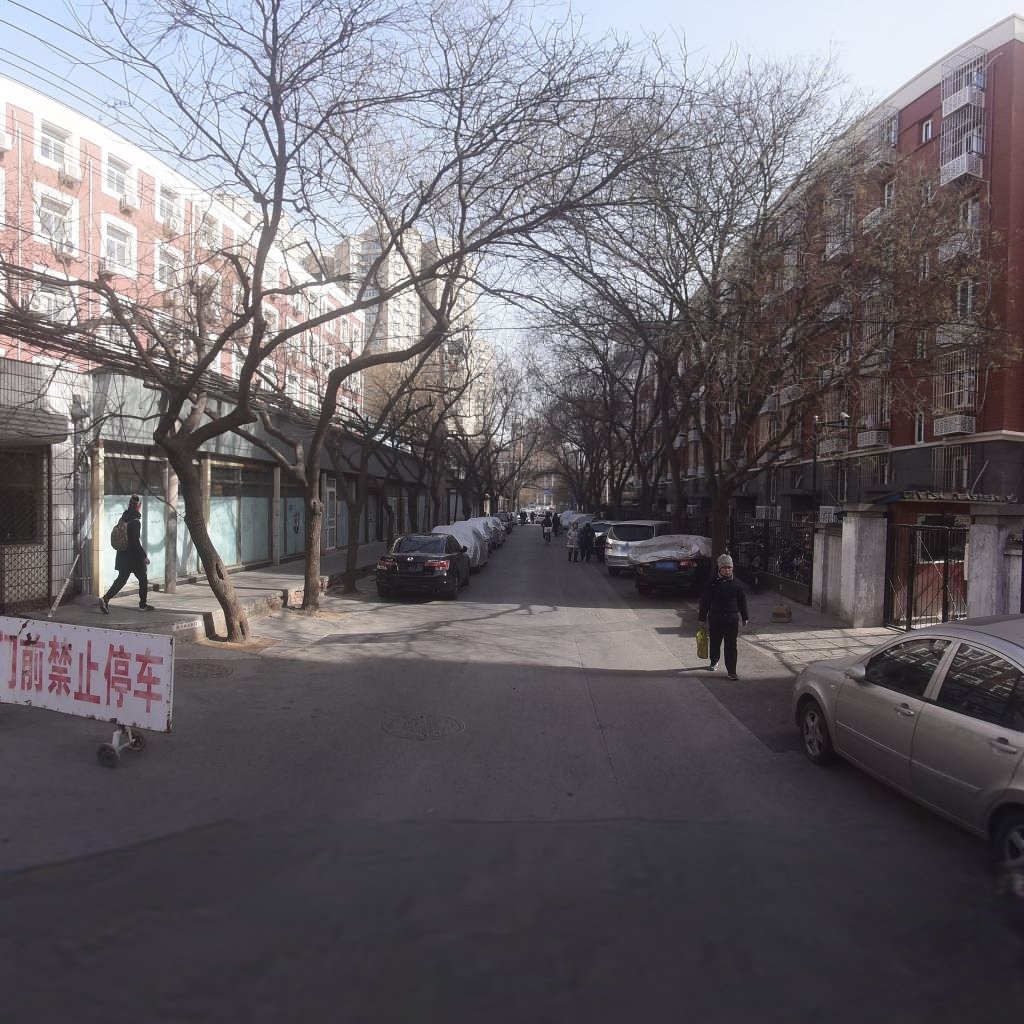
Region: Xicheng
Road damage annotations: longitudinal crack, manhole cover, manhole cover